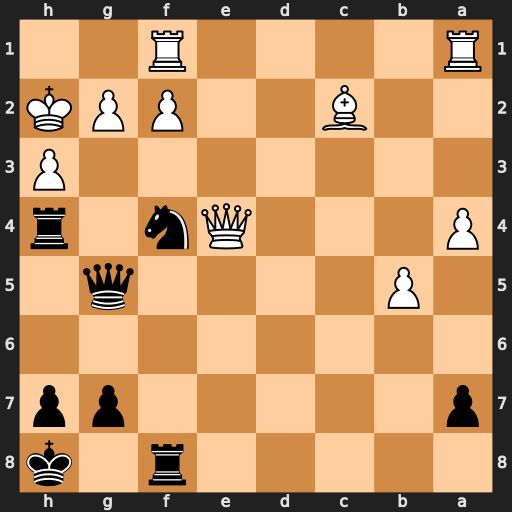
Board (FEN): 5r1k/p5pp/8/1P4q1/P3Qn1r/7P/2B2PPK/R4R2
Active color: b
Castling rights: -
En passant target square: -
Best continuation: Nxh3 gxh3 Rxe4